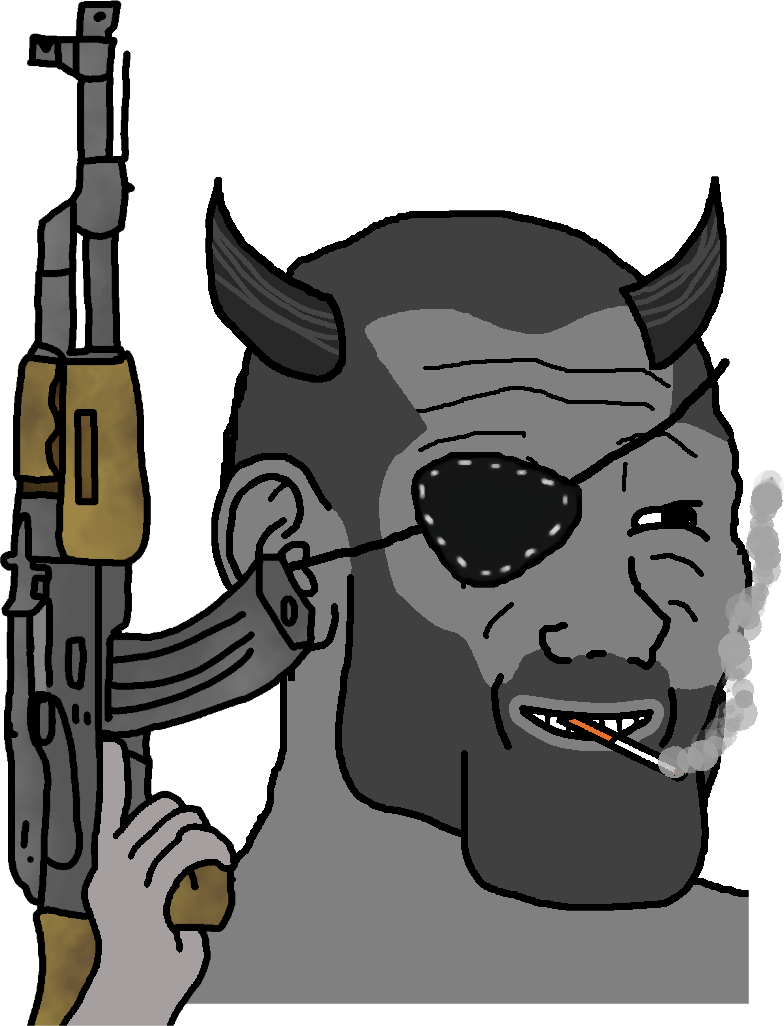
Label: 5_Grey_Chad